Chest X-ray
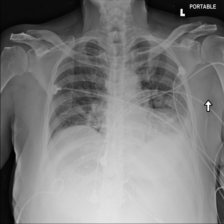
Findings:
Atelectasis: negative
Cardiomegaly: negative
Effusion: negative
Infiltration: negative
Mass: negative
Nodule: negative
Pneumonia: negative
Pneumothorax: negative
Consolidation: negative
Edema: negative
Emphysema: negative
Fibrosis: negative
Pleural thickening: negative
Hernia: negative